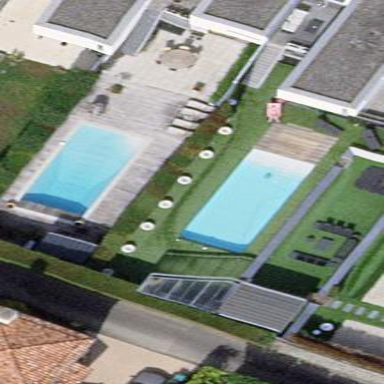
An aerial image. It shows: Outdoor swimming pool in leisure land.